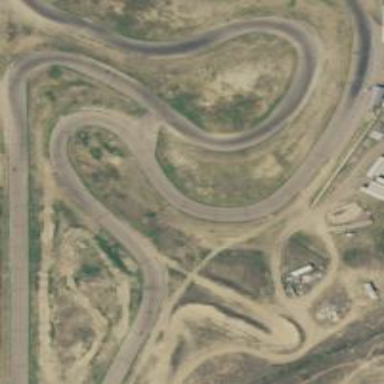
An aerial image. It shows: Raceway road.